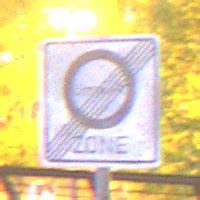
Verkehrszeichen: EndeUmweltzone
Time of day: Night
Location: Outdoor (Urban)
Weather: PartlyCloudy
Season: NotSpecified
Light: Natural